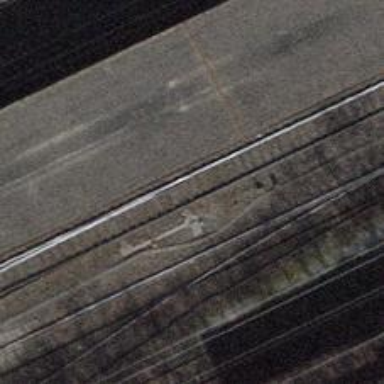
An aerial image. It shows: Single railway track with electrified contact line.